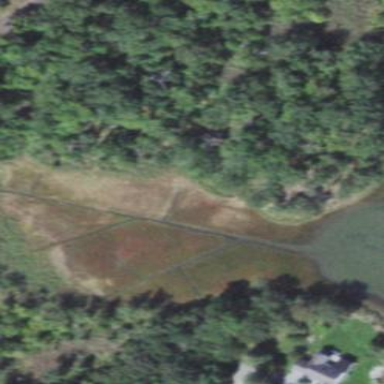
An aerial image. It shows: Beautiful wet meadow natural wetland.